Question: I have a gridview that is databound to a XmlDataSource. I also want to add a '<columns>' section with a buttonfield at the of the gridview. When I add a columns section it prepends it (before xml columns). How could I order
'''
<asp:XmlDataSource ID="xmlDataSource1" runat="server"
datafile="some.xml" TransformFile="some.xslt" />
<asp:GridView ID="linksGrid" runat="server"
DataSourceID="xmlDataSource1"
CssClass="adminGrid"
AllowPaging="True"
AlternatingRowStyle-BackColor="WhiteSmoke">
<Columns>
<asp:ButtonField runat="server" ButtonType="Button" Text="details" />
</Columns>
</asp:GridView>
'''
this produces a table like this:

I want the order to be reversed: Title, Url, Button column
bones question, how could I space the columns so the modify button has no weight (fits to column) and the remaining cells to get even space?
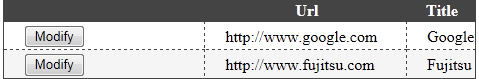
Answer: The code below will surely help you.
'''
<asp:GridView ID="MyGridView" runat="server" ShowFooter="True">
<Columns>
<asp:TemplateField >
<FooterTemplate >
<asp:Button ID="MyButton" runat="server" Text="Click Me"/>
</FooterTemplate>
</asp:TemplateField>
</Columns>
</asp:GridView>
'''